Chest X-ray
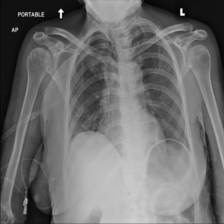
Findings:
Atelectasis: negative
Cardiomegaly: negative
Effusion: negative
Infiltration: negative
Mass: negative
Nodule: negative
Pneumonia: negative
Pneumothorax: negative
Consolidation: negative
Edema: negative
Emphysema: negative
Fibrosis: negative
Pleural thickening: negative
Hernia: negative